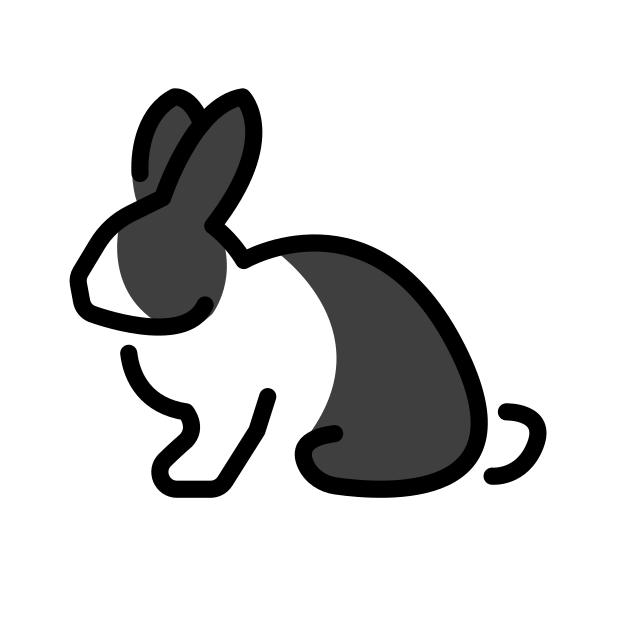
rabbit